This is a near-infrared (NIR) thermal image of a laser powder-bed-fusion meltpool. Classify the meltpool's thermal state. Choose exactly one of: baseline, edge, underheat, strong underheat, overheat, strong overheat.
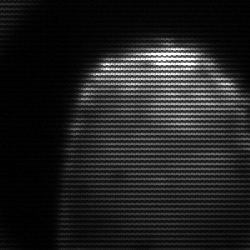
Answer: edge